Question: I have been tasked with converting a Classic ASP project to an ASP.Net project. One of the pages in the original project uses a frameset to build a table that consists of a header and body:
'''
<frameset rows="175, 300, *" marginwidth="0" marginheight="0" border="0" id="frmCommentReport">
<frame src="commentStatusReportHeader.asp?CourseId=<%=Request("CourseId")%>&Id=<%=Request("Id")%>" scrolling="yes" name="header" marginwidth=0 marginheight=0 border=0 />
<frame src="commentStatusReportBody.asp?CourseId= %=Request("CourseId")%>&Id=<%=Request("Id")%>" scrolling="yes" name="body" marginwidth=0 marginheight=0 />
'''
Both the header and body of the table is buit from vbscript embedded in each page. The header information comes from one datasource. The body information comes from another.
What I'd like to do, instead of using two frames (or even one frame for that matter) is just combine the information on an .aspx page in the form of an ASP:DataGrid control.
Being a neophyte ASP.Net person, I was wondering if using the DataGrid control would be the way to go? Or, is there another, more preferable method that someone could suggest.
I appreciate any advice and pointers.
The result looks like this:

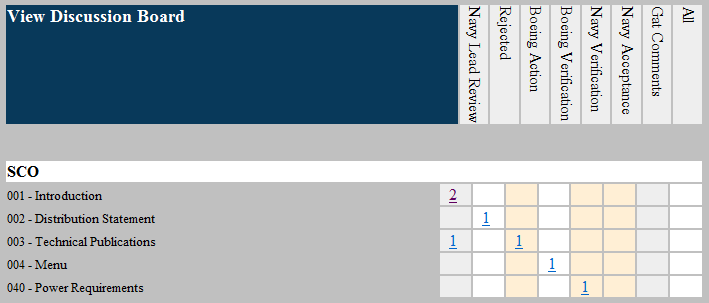
Answer: You would be better off using simple asp:Repeaters for this. That way you can fully control the CSS and HTML you use to shape the user interface. It is possible to do it with an asp:DataGrid but the asp:DataGrid is too rigid.
What you would do is have nested repeaters:
'''
<table>
<asp:Repeater id="rpt1" runat="server>
<tr><td>
<table>
<asp:Repeater ID="rpt2" runat="server">
<tr><td></td></tr>
</asp:Repeater>
</table>
</td></tr>
</asp:Repeater>
</table>
'''
Then in your code behind you would bind the parent rpt1 and then in the rpt1.ItemDataBound:
'''
Protected Sub rpt1_ItemDataBound(sender As Object, e As System.Web.UI.WebControls.RepeaterItemEventArgs) Handles rpt1.ItemDataBound
If (item.ItemType = ListItemType.Item Or item.ItemType = ListItemType.AlternatingItem) Then
Dim rpt2 As Repeater = item.FindControl("rpt2")
//Bind More Data
End If
End Sub
'''
This is, obviously, a simple example that you will have to expand upon to finesse the desired U.I. but hopefully you can see how flexible this approach can be. Also you don't have to bind some massive pivoted data set to the repeaters as you would have to do with the asp:DataGrid